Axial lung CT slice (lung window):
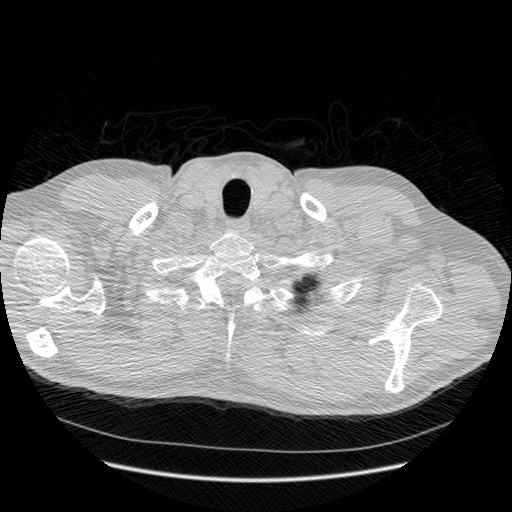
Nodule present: no